Question: I realize this is a bit of an elementary level question, but I am at a wall that I can't seem to get past. I had a friend of mine help me out with writing this Postgres code, and now I am trying to convert it into ruby, and I'm honestly not sure how to. I can't seem to find any documentation on how to properly order all of the pieces of the request.
Postgres:
'''
SELECT
assets.id,
count(assets_users.asset_id) as the_count
FROM assets
LEFT OUTER JOIN assets_users ON assets.id = assets_users.asset_id
WHERE asset_profile_id = 7
GROUP BY assets.id
HAVING count(*) > 0
ORDER BY the_count;
'''
Ruby:
'''
def order_assets
@order = Asset.select("assets.id").count("assets_users.asset_id").joins("LEFT OUTER JOIN assets_users ON assets.id = assets_users.asset_id").group("assets.id").having("count(*) > 0").order("assets_users.asset_id")
end
'''
EDIT:
New Ruby code:
'''
def order_assets
@order = Asset.select("assets.id, count('assets_users.asset_id) as the_count")
.joins("LEFT OUTER JOIN assets_users ON assets.id = assets_users.asset_id")
.group("assets.id")
.having("count(*) > 0").order("the_count")
end
'''
I want all of the yellow'd assets to be on the top, when the ones with users filled in below.

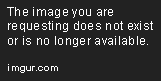
Answer: Here is the equivalent code :-
'''
@order = Asset.select("assets.id, count(assets_users.asset_id) as the_count")
.joins("LEFT OUTER JOIN assets_users ON assets.id = assets_users.asset_id")
.where("asset_profile_id = ?", current_asset_profile_id)
.group("assets.id")
.having("count(*) > 0")
.order("the_count")
'''